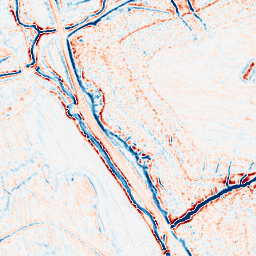
Category: edge_preserving
Decomposition family: bilateral
Decomposition parameters: d: 9
sigma_color: 50
sigma_space: 75
Upsampling method: sinc_blackman
Upsampling parameters: scale: 2
kernel_size: 4
Upsampling scale: 2